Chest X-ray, PA view. Patient: 48 years old, sex M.
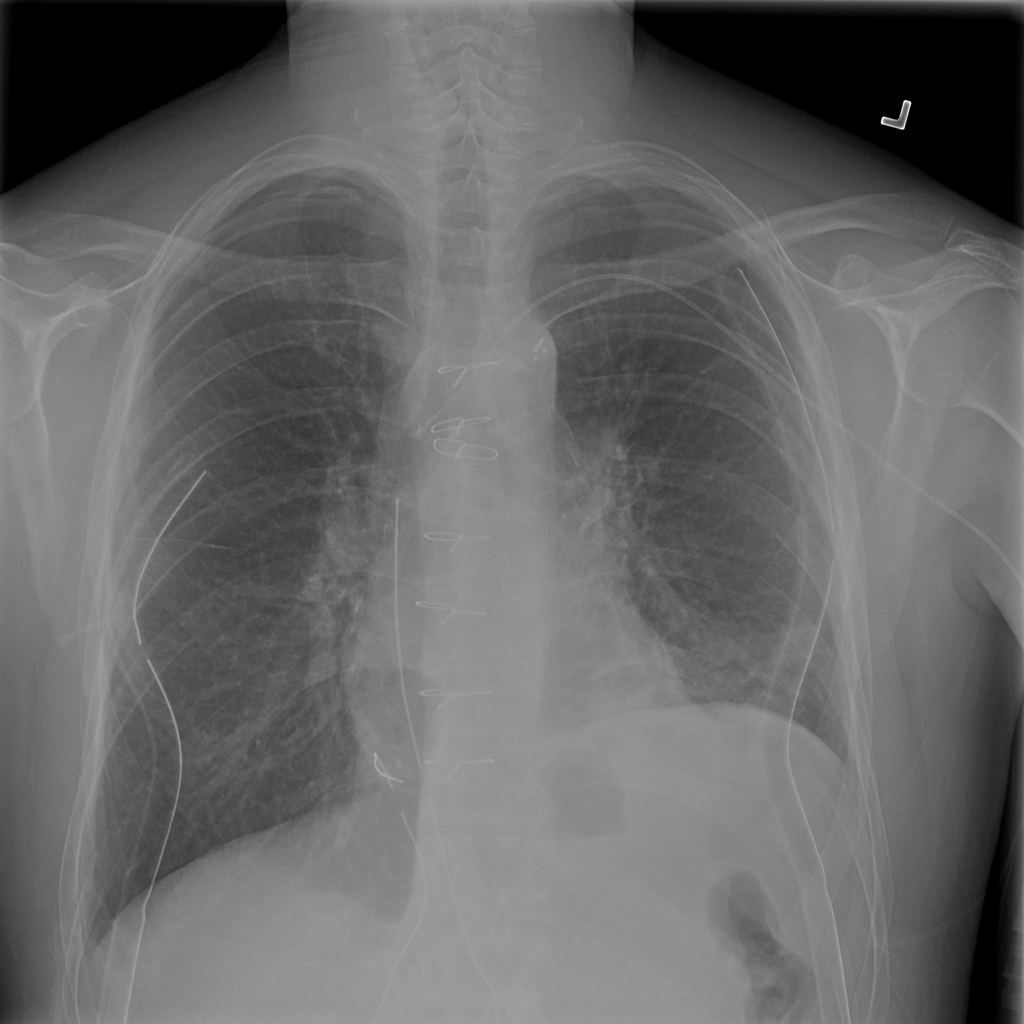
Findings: Pneumothorax